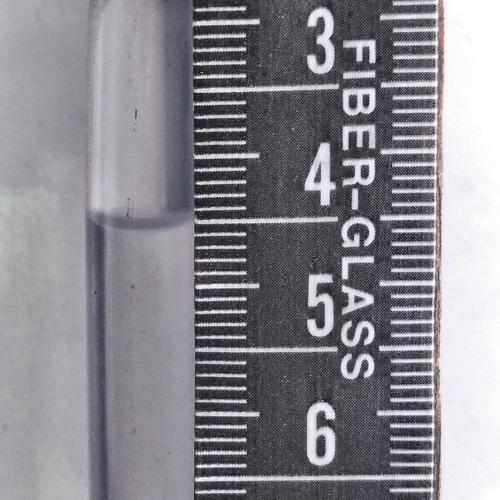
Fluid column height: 4.5 cm